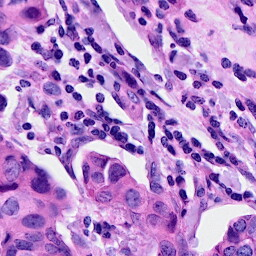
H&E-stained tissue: Breast